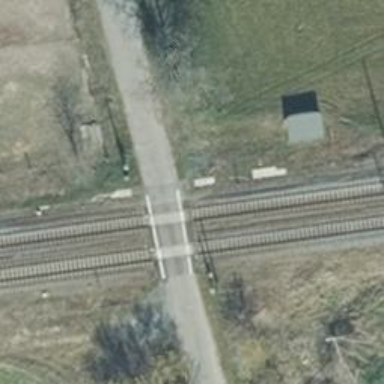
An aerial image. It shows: Asphalt track with grade1 tracktype.